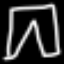
Label: pants